The plot is a time-scale (wavelet) decomposition of a bearing vibration signal. Based on the visible evidence, which condition applies: normal, inner_race, outer_race, ball?
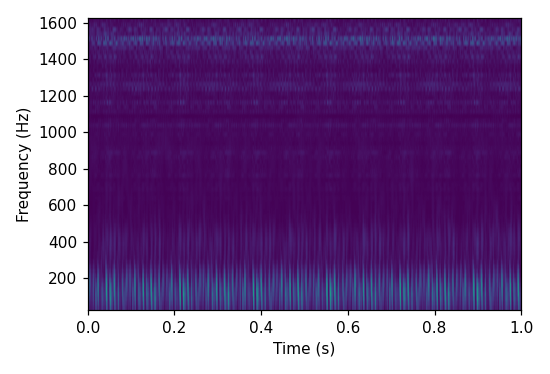
Answer: outer_race